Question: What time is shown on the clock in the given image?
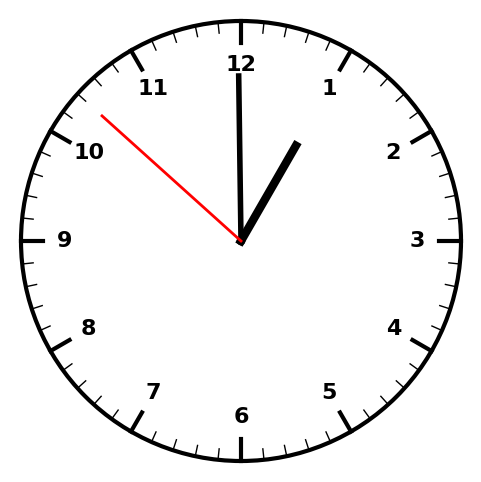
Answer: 12:59:52